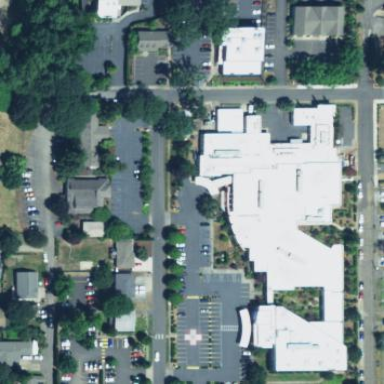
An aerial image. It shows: Healthcare facility identified as hospital.